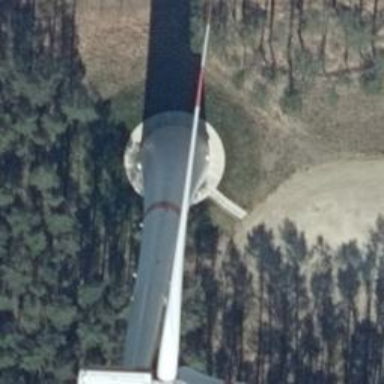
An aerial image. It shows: Wind power generator utilizing wind turbines.